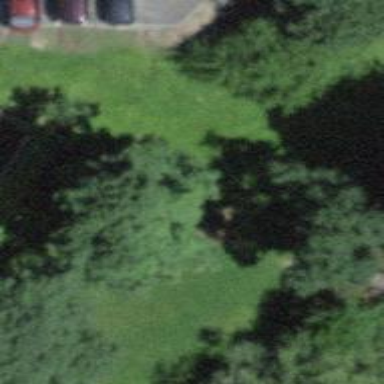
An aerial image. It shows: Bench.